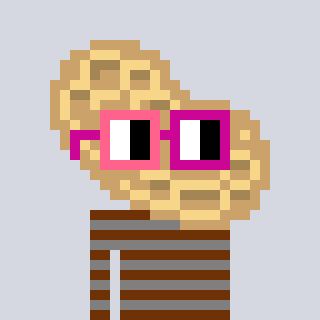
a pixel art character with square pink and red glasses, a peanut-shaped head and a bluegrey-colored body on a cool background